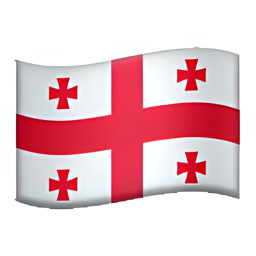
Name: flag for georgia
Emoji: 🇪🇬
Group: Flags
Sub-group: country-flag